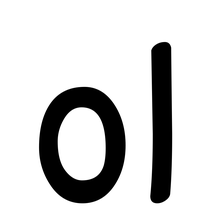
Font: PatrickHand-Regular